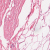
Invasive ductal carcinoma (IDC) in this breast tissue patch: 1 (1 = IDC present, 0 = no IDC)